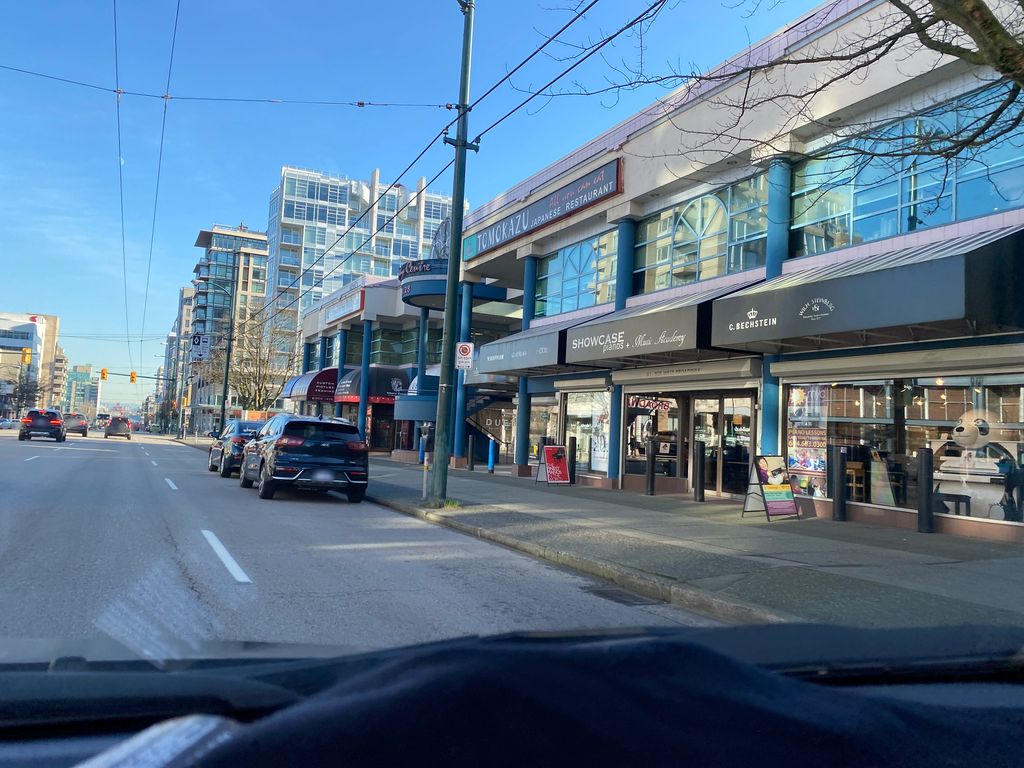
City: vancouver